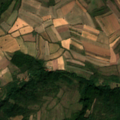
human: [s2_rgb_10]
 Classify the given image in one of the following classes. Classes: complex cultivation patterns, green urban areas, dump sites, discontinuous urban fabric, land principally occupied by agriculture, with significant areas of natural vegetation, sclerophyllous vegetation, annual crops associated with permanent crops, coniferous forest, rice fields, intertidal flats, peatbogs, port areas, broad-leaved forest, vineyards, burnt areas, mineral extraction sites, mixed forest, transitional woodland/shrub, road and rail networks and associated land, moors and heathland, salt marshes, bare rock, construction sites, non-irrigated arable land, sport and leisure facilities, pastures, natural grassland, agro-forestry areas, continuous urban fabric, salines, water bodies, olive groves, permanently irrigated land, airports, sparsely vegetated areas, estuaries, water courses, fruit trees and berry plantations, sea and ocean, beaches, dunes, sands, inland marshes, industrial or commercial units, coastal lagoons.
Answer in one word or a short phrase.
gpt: non-irrigated arable land, complex cultivation patterns, land principally occupied by agriculture, with significant areas of natural vegetation, broad-leaved forest